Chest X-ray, PA view. Patient: 55 years old, sex F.
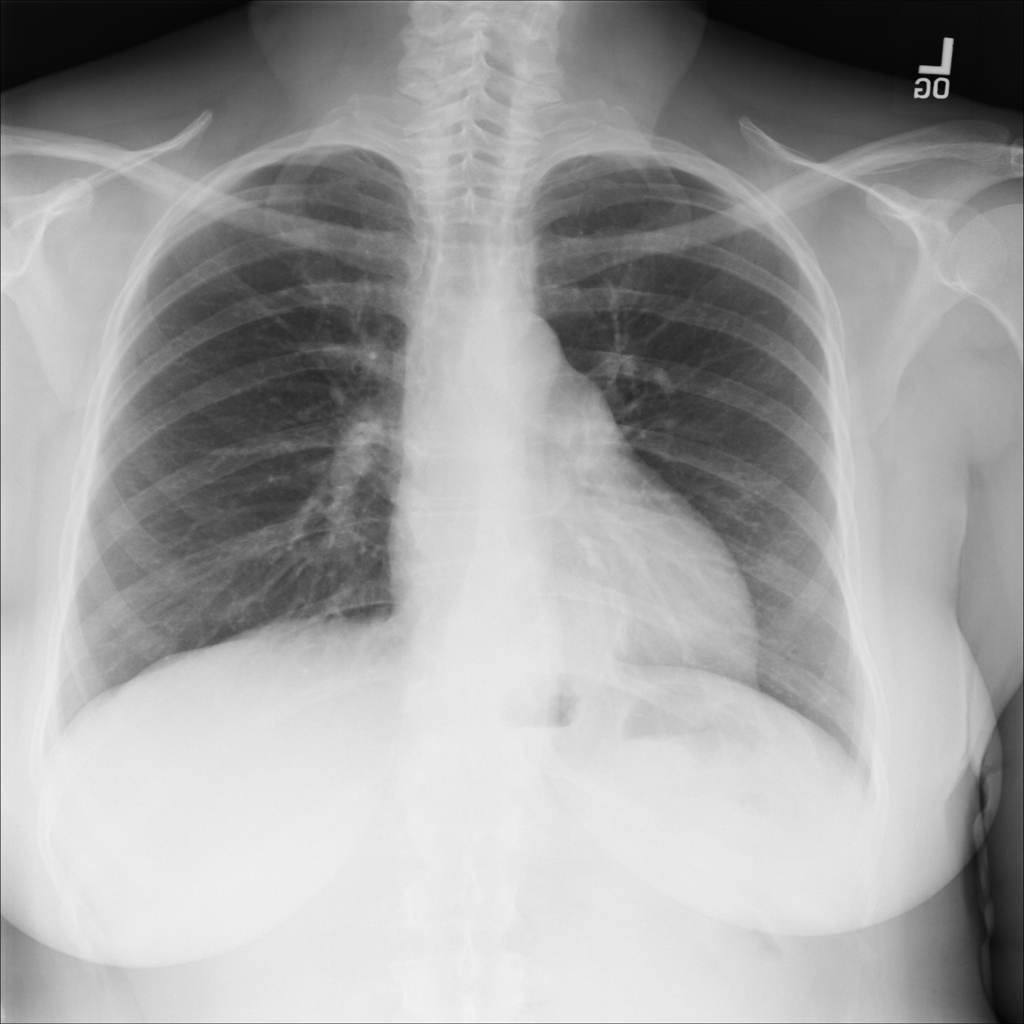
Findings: Hernia